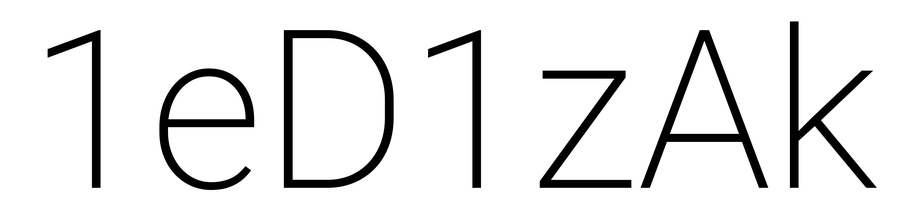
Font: Roboto_ExtraLight